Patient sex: M
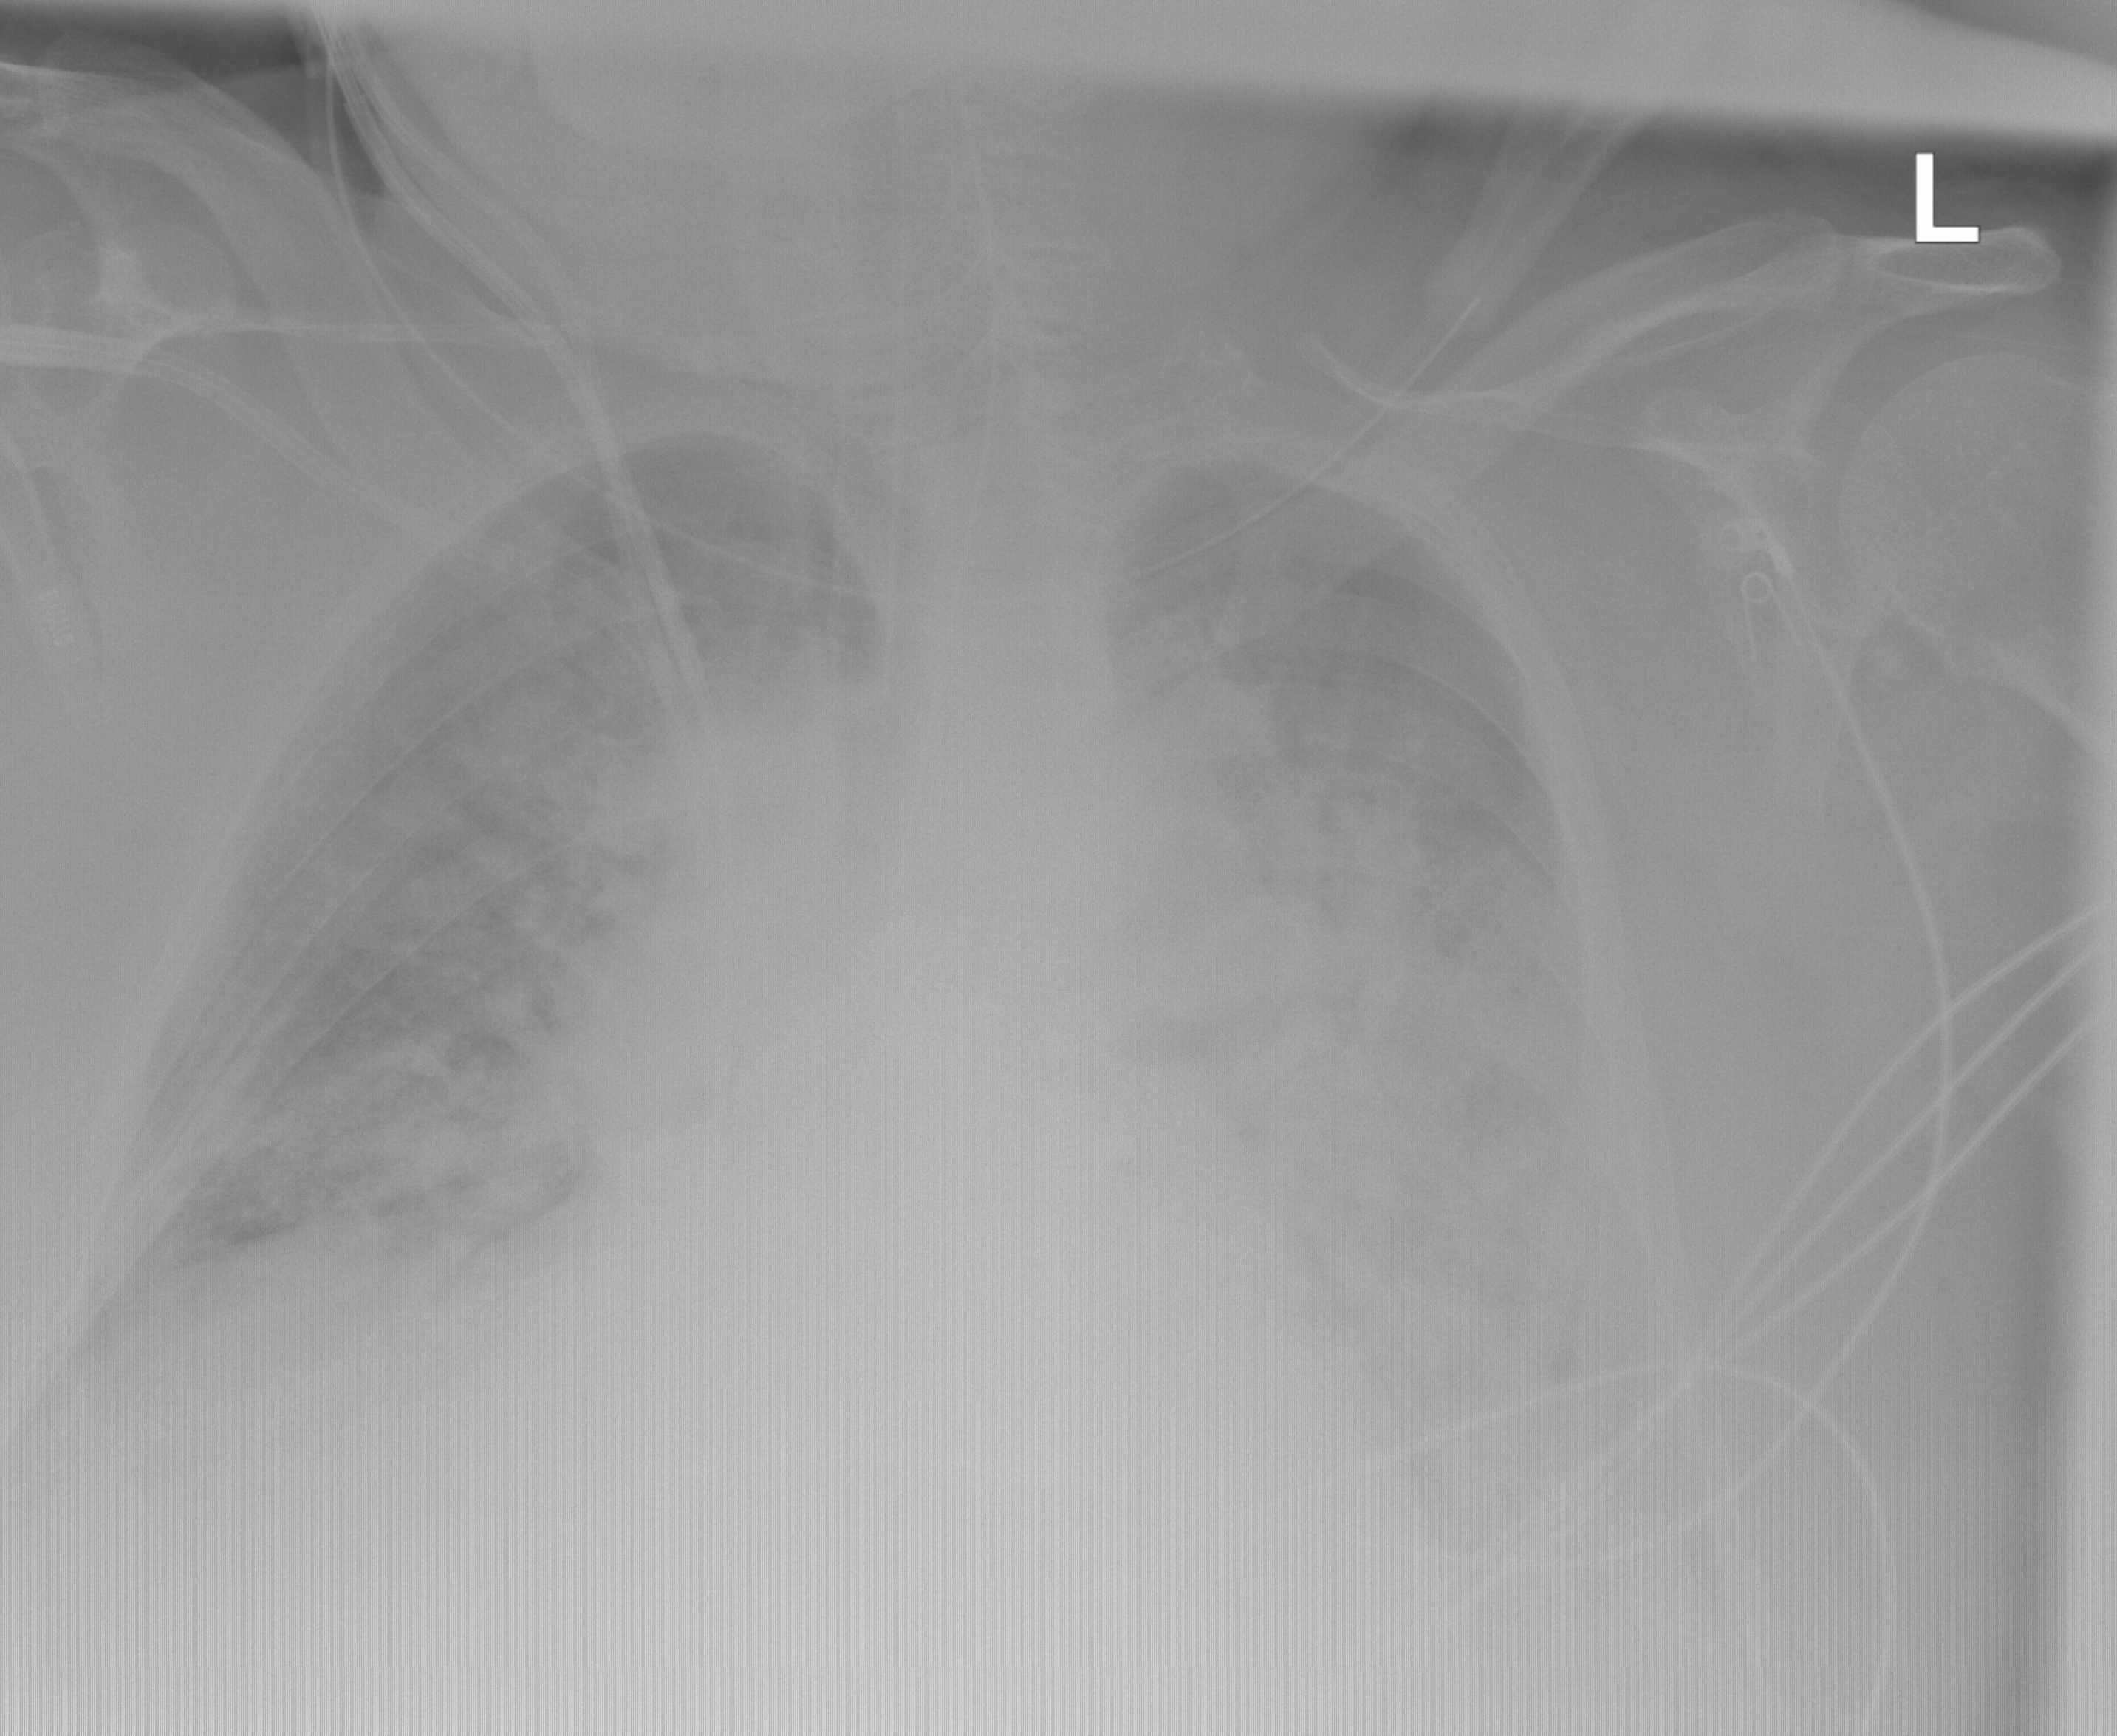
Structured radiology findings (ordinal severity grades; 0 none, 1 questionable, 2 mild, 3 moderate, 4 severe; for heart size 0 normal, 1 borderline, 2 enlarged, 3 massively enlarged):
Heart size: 2
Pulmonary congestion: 2
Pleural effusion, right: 2
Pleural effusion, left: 2
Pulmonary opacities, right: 3
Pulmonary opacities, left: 4
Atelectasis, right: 2
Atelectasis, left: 3